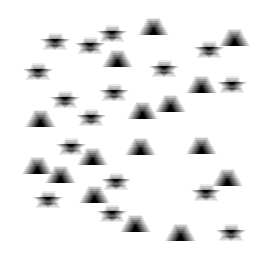
Squares: 0
Triangles: 16
Stars: 16
Total shapes: 32